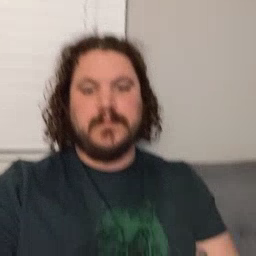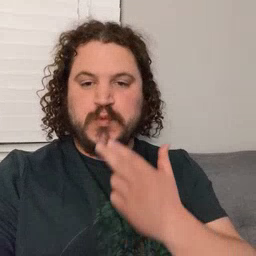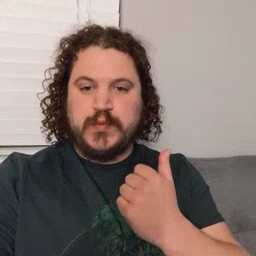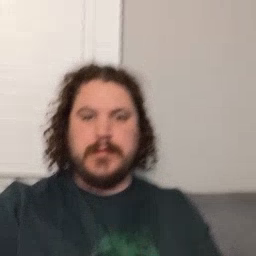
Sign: cute